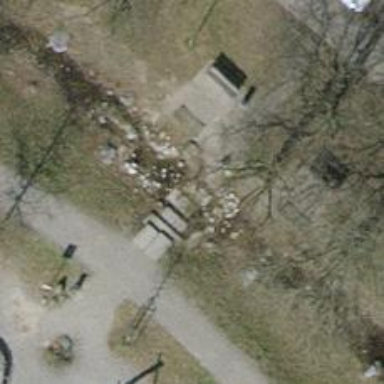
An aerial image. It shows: Stone steps along the road.